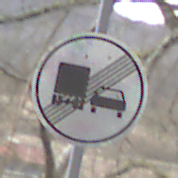
Verkehrszeichen: EndeUeberholverbotKraftfahrzeuge
Umgebung: Outdoor, Nature
Tageszeit: MorningAfternoon
Wetter: PartlyCloudy
Licht: Natural
Jahreszeit: NotSpecified
Kontrast: LowContrast